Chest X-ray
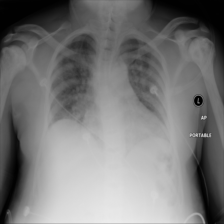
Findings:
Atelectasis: negative
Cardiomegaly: negative
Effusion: negative
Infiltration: positive
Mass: negative
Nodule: negative
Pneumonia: negative
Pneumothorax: negative
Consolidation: negative
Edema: positive
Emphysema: negative
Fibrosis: negative
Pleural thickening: negative
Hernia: negative